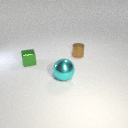
small brown metal cylinder to the right of small green metal cube